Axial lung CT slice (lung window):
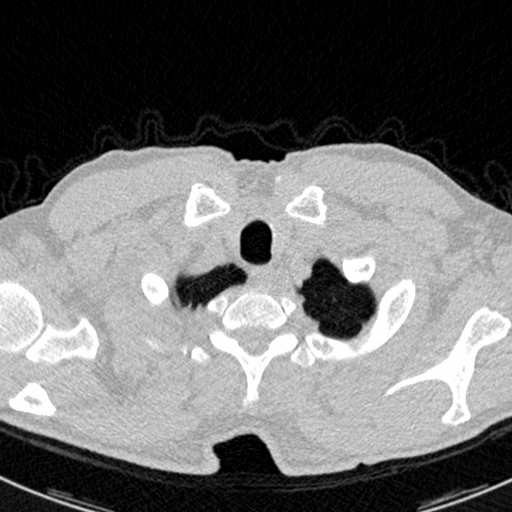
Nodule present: no